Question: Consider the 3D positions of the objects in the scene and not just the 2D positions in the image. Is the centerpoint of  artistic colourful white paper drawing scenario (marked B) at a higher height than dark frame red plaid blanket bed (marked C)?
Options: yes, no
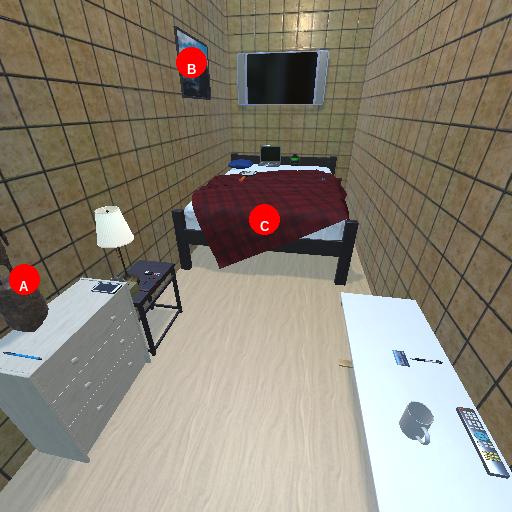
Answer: yes